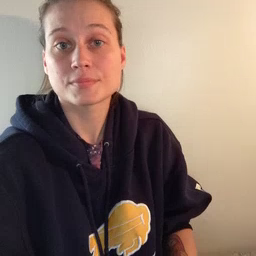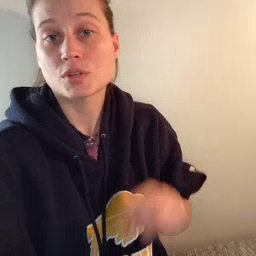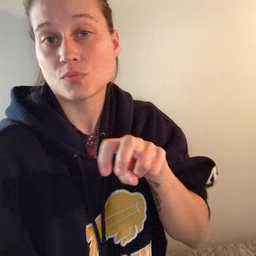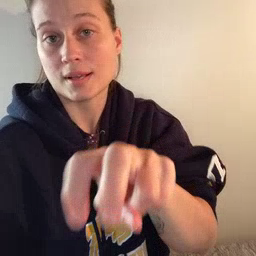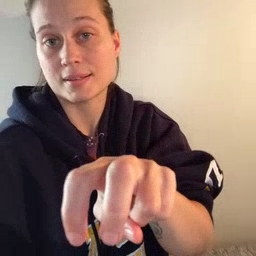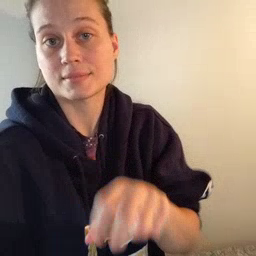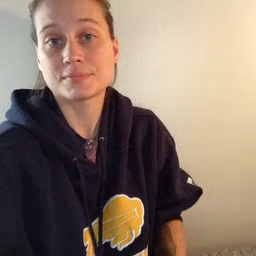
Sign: ride